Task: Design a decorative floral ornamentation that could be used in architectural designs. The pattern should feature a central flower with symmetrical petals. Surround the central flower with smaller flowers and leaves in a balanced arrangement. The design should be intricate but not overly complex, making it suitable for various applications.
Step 1588:
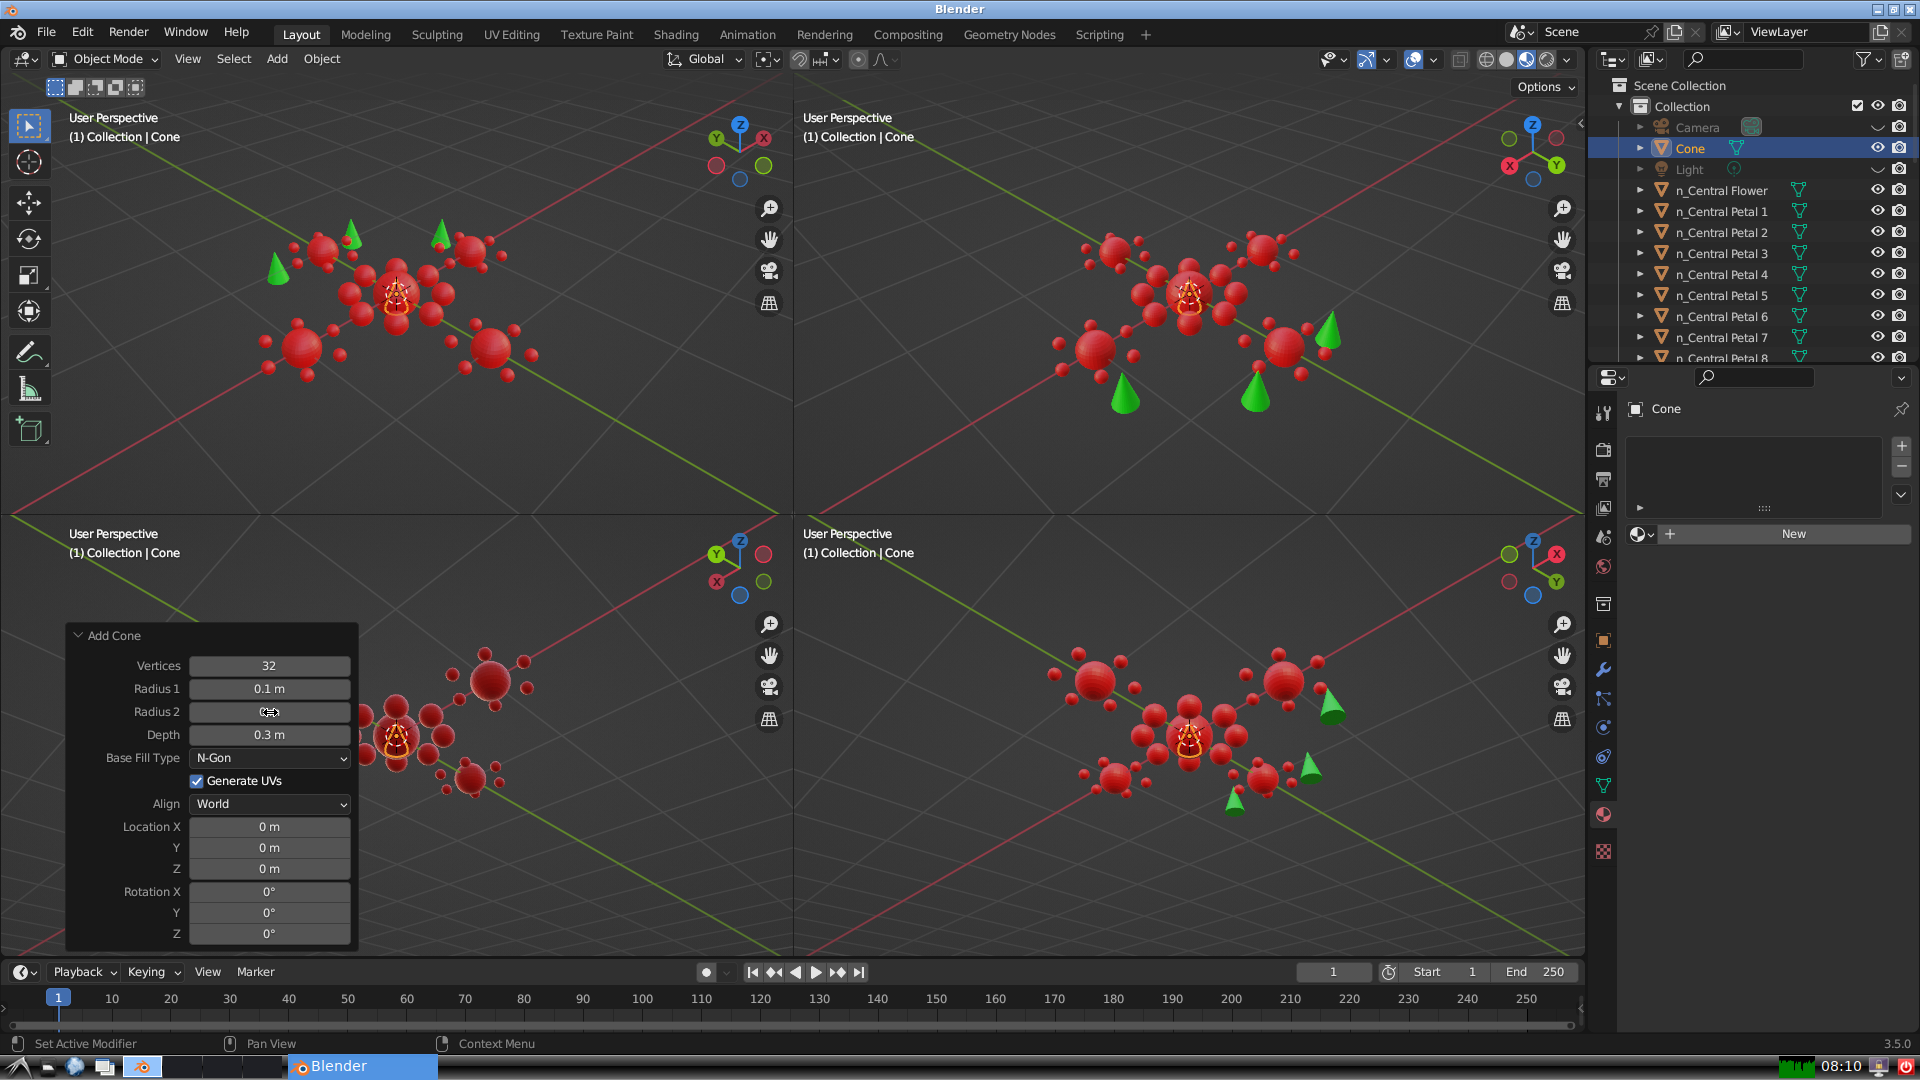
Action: click: no